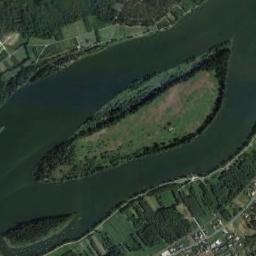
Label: island